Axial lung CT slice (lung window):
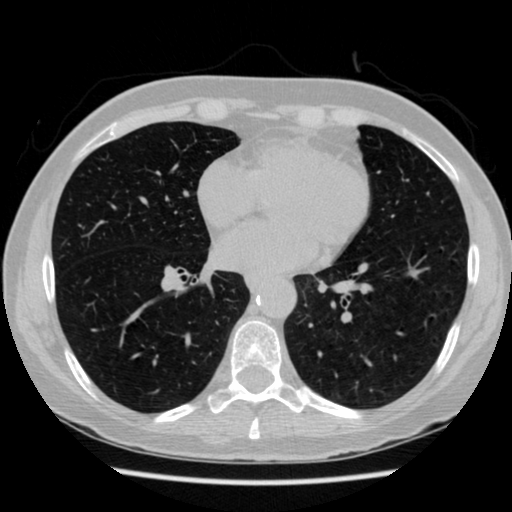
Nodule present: no